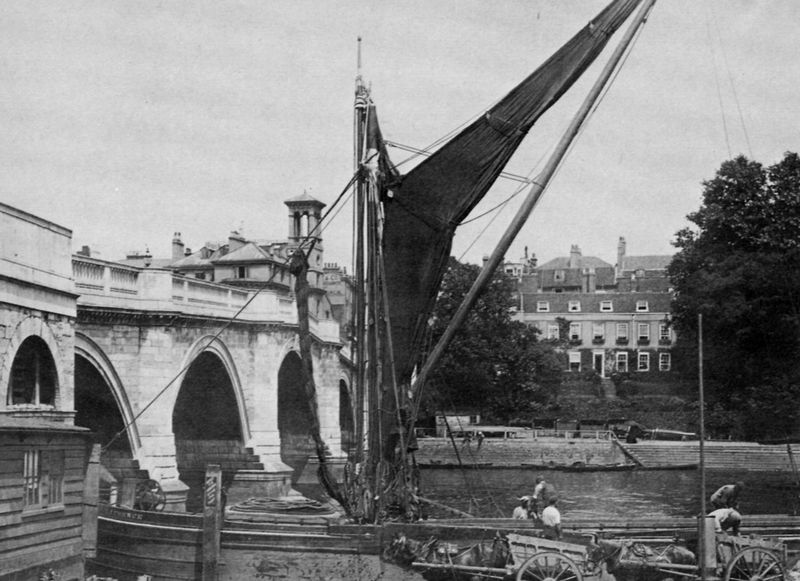
Titel: Richmond Bridge
Künstler: Francis Frith
Schlagwörter: baum, himmel, laub, mann, wasser, weiß, wolken, bäume, fluss, grün, kirchturm, landschaft, menschen, see, stadt, ufer, fenster, grau, holz, männer, paris, pfeiler, schwarz, straße, tür, dach, gebäude, haus, weg, wiese, architektur, leinen, stein, steine, häuser, brücke, brüstung, gewässer, kirche, boot, kamin, karren, pferde, räder, turm, schiff, segel, segelboot, wellen, bogen, italien, mast, segelschiff, dächer, grünanlage, kutsche, kutschen, laden, arbeiter, beladen, hafen, industrie, rad, rundbogen, seine, wagen, anleger, bogenbrücke, joche, kai, lastkahn, masten, promenade, quai, böschung, seile, treppe, treppen, geländer, stufen, anlegen, takelage, taue, foto, fotografie, photographie, stadtansicht, bögen, blumenkästen, berlin, glockenturm, steinbrücke, balustrade, kran, seil, winde, schwarz weiss, topografie, arkaden, photo, gespannt, rundbögen, siedlung, stange, london, bau, brücken, campanile, europa, leiterwagen, kriche, brückenpfeiler, hafenarbeiter, baume, ausladen, pferdekarren, steuerrad, mittelsenkrechte, pfeier, fischerkahn, stooff, segelboot brücke foto